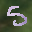
Label: 5